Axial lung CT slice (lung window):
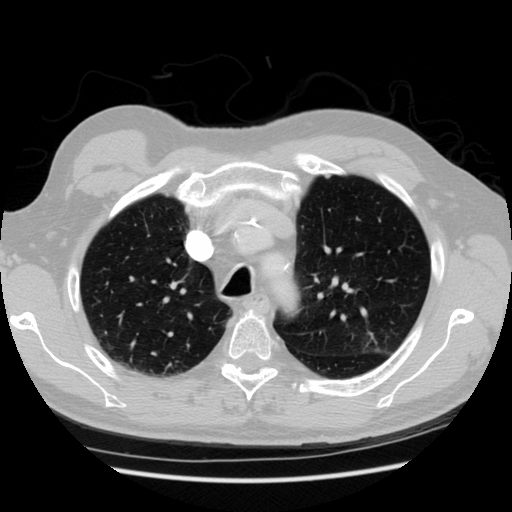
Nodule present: no